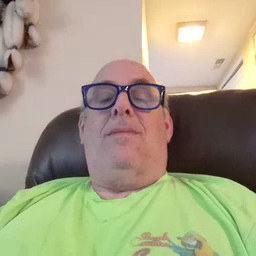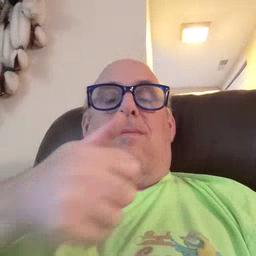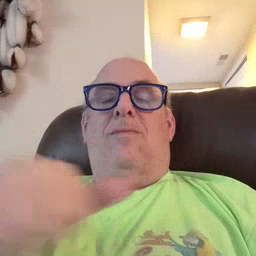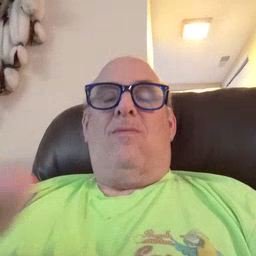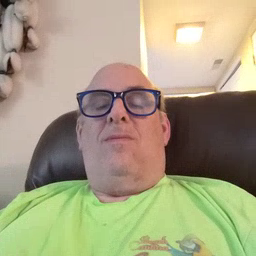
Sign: any